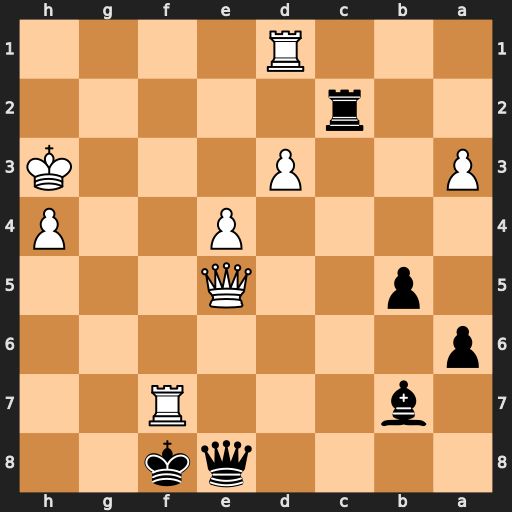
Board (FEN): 4qk2/1b3R2/p7/1p2Q3/4P2P/P2P3K/2r5/3R4
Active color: b
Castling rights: -
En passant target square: -
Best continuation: Qxf7 Qh8+ Ke7